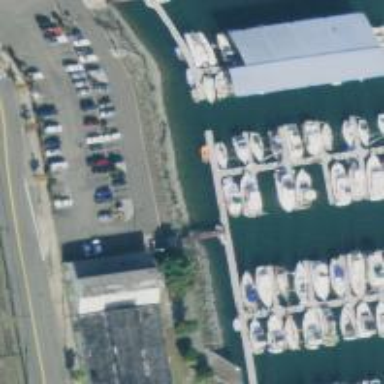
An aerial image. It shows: Pier located along footway.